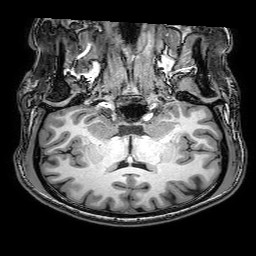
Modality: T1w
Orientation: sagittal
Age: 29
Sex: male
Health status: healthy